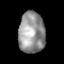
Tissue: lung
Cell type: Myeloid cells
Senescence score: 0.5749
Nuclear area (px): 1074
Mean DAPI intensity: 148.038